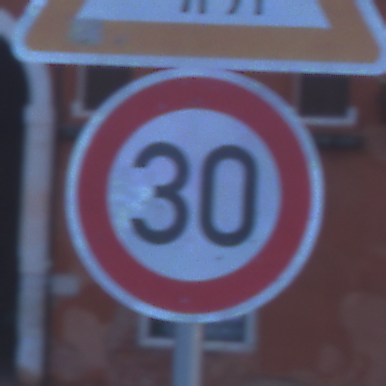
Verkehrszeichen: Geschwindigkeit30
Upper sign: ViehtriebRechts
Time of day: Dawn
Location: Outdoor (Urban)
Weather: PartlyCloudy
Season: NotSpecified
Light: Natural